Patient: sex M, age 69
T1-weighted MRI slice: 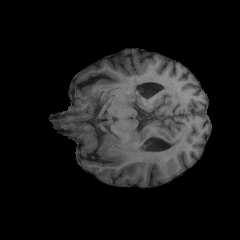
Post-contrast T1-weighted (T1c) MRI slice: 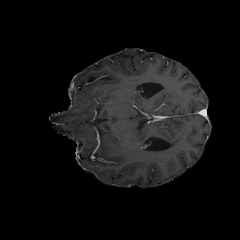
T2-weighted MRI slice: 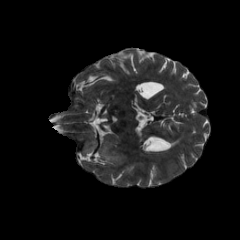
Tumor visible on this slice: yes
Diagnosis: Glioblastoma, IDH-wildtype
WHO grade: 4